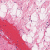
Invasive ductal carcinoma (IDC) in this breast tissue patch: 0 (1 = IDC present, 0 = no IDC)